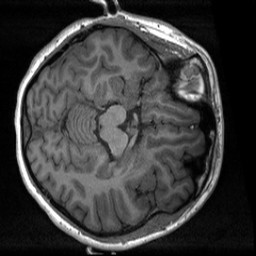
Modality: T1w
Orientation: axial
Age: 22
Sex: female
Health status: healthy
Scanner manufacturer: siemens
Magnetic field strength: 3 T
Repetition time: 2 s
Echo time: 0.00232 s